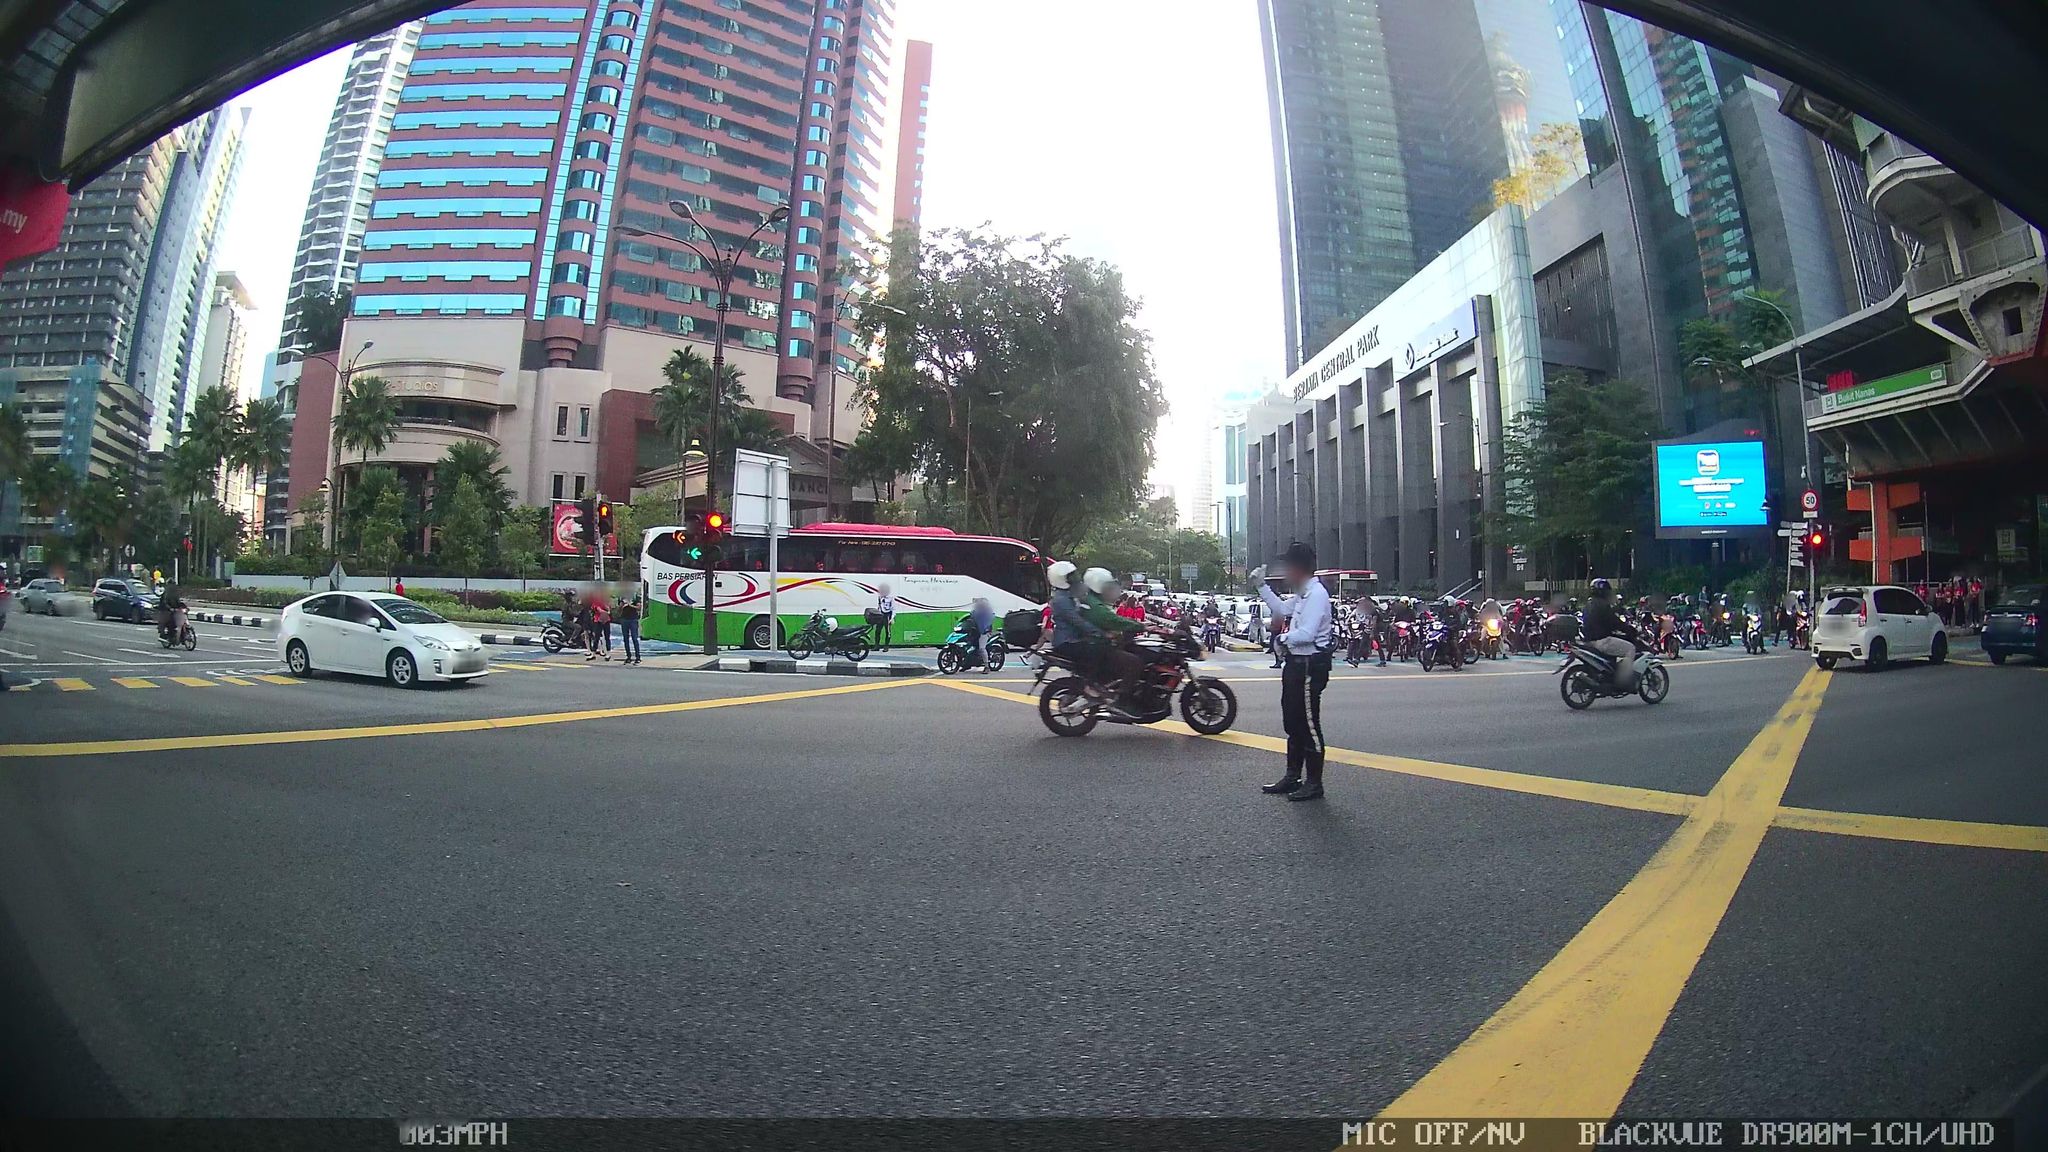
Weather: clear
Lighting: day
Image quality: good
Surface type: driving surface
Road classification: footway
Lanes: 2
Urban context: urban centre
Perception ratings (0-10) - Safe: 5.21, Lively: 9.34, Beautiful: 0.8, Boring: 2.01, Depressing: 3.67, Wealthy: 1.4